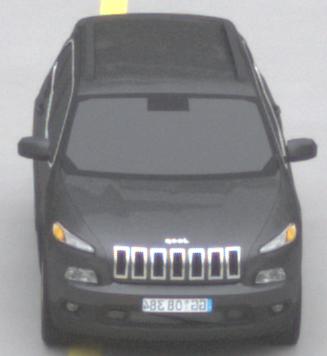
Make: Jeep
Model: Cherokee 3.2 V6 Pentastar
Detailed model: Cherokee (KL)
Model produced from: 2014/07
Model produced until: 2015/07
Doors: 5
Color: gray
Road condition: dry road
Daytime: midday
Contrast: low contrast